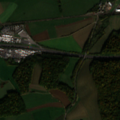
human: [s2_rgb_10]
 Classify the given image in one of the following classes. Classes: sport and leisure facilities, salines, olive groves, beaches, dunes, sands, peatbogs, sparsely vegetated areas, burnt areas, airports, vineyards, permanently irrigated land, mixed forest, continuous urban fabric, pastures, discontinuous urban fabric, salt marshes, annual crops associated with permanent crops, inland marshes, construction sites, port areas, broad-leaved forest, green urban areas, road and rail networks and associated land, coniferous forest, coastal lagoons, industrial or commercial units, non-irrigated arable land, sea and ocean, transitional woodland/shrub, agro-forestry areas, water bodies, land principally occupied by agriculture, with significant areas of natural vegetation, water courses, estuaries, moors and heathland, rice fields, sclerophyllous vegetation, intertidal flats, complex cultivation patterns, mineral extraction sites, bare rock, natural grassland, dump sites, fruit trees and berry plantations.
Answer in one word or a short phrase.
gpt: discontinuous urban fabric, road and rail networks and associated land, complex cultivation patterns, broad-leaved forest